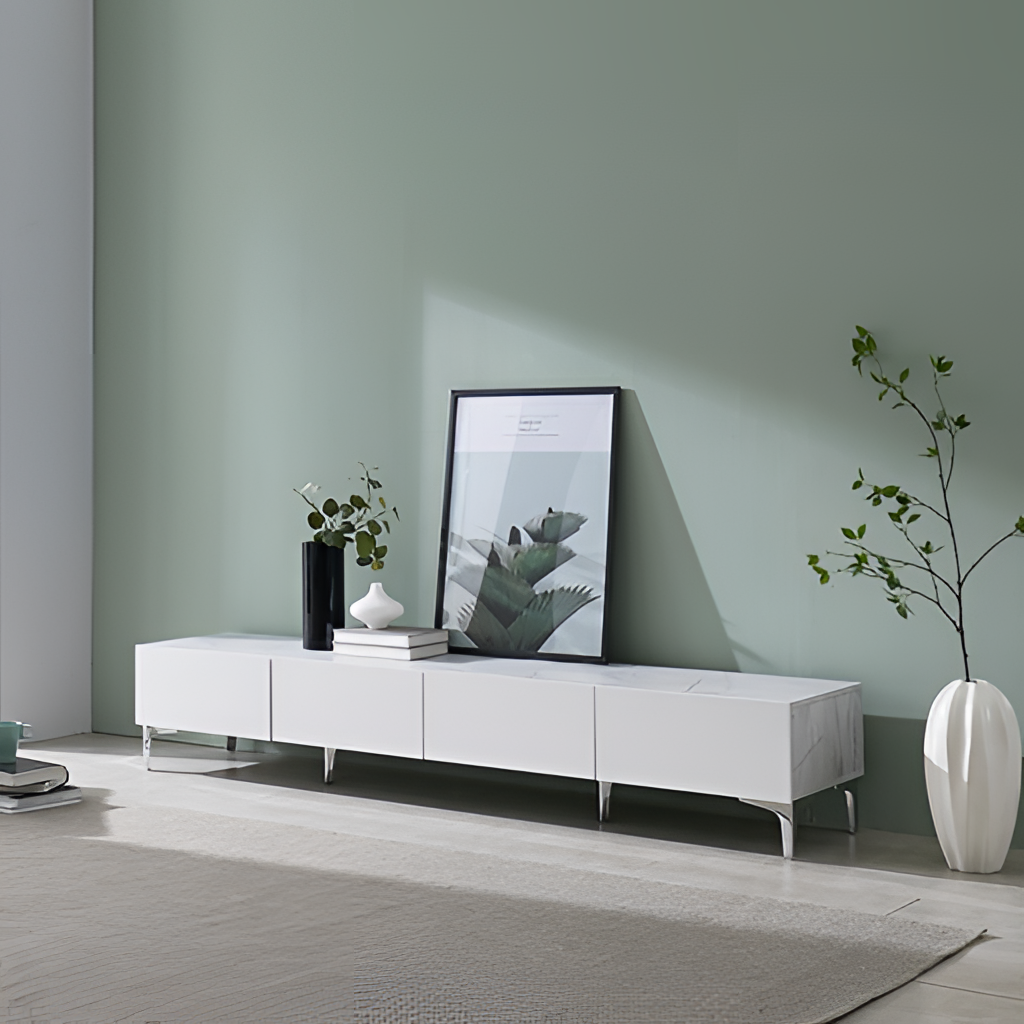
white wood low cabinet, living room, minimalist, tile flooring, with large square pattern, paint wallpaper, with solid pattern